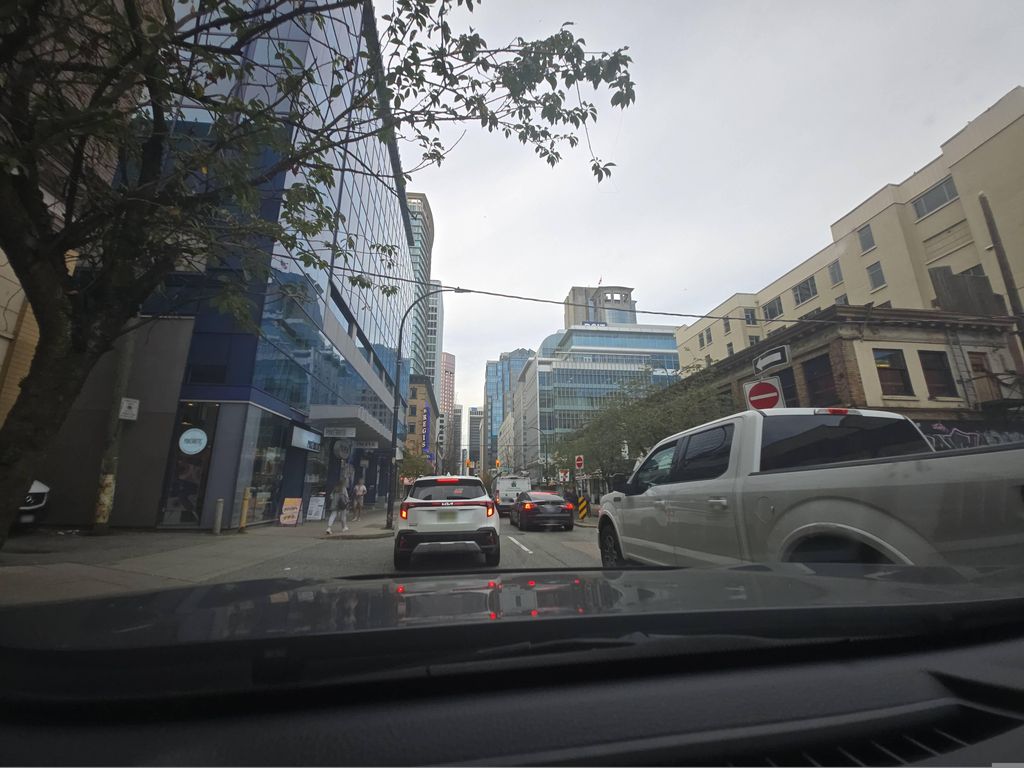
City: vancouver